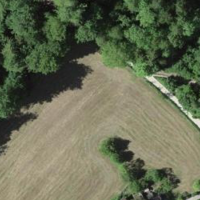
EUNIS habitat code: 44
Species observed at this site:
Pholidoptera griseoaptera